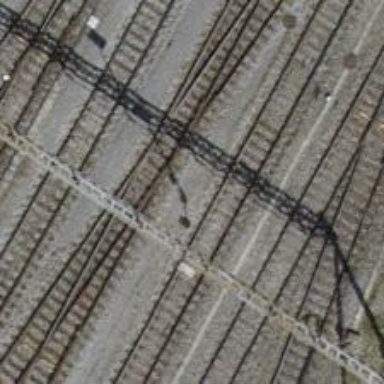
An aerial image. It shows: Railway switch.